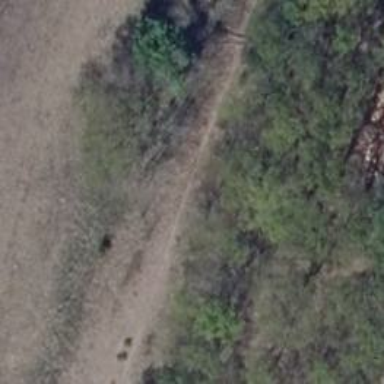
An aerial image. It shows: Row of trees in natural setting.